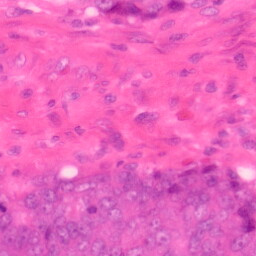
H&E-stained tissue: Colon